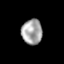
Tissue: skin
Cell type: Epithelial cells
Senescence score: 0.2626
Nuclear area (px): 511
Mean DAPI intensity: 164.474